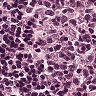
Metastatic tissue present: no